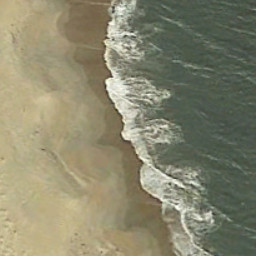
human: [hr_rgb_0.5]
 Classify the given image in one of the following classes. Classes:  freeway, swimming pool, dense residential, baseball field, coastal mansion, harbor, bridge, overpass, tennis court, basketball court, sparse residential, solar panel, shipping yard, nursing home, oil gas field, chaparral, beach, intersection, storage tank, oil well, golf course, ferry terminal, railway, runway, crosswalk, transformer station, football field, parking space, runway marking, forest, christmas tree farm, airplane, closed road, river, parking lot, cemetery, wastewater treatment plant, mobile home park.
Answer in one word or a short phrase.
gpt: beach